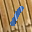
Label: 1